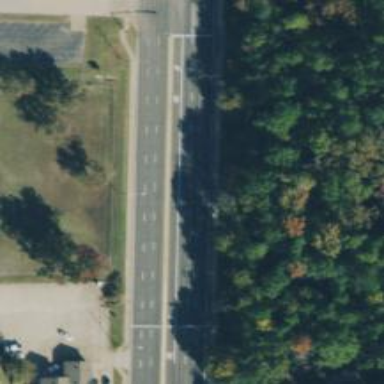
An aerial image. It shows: Asphalt road designated as trunk highway.